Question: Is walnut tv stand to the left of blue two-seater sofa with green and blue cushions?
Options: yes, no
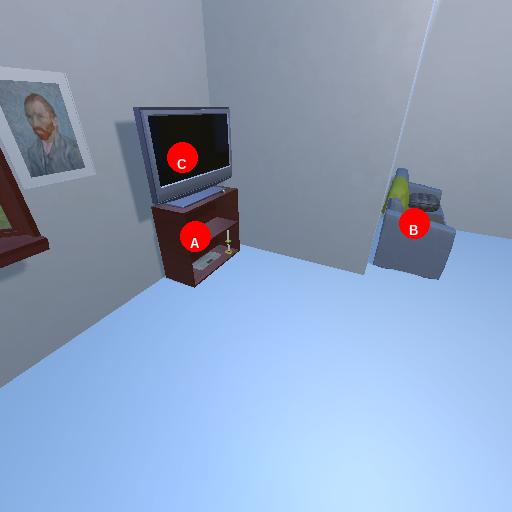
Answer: yes